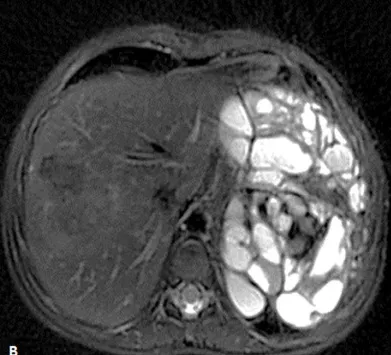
Axial. T2 weighted MR imaging showing a large left heterogeneous retroperitoneal mass with foci of calcification and fat. A large similar mass involving the VIII liver segment.
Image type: radiology (mri)